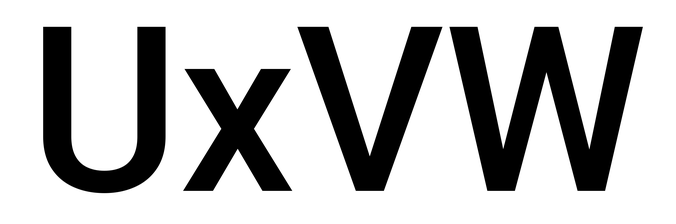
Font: Roboto_Medium